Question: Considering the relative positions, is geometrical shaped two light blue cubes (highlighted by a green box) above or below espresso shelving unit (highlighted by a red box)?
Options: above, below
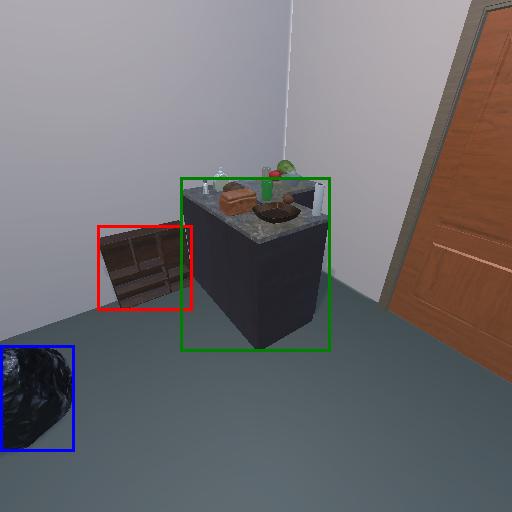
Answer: above